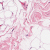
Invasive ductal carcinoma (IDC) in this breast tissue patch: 0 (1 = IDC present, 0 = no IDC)